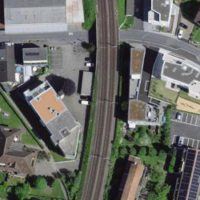
EUNIS habitat code: 54
Species observed at this site:
Buteo buteo
Carduelis carduelis